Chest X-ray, AP view. Patient: 42 years old, sex M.
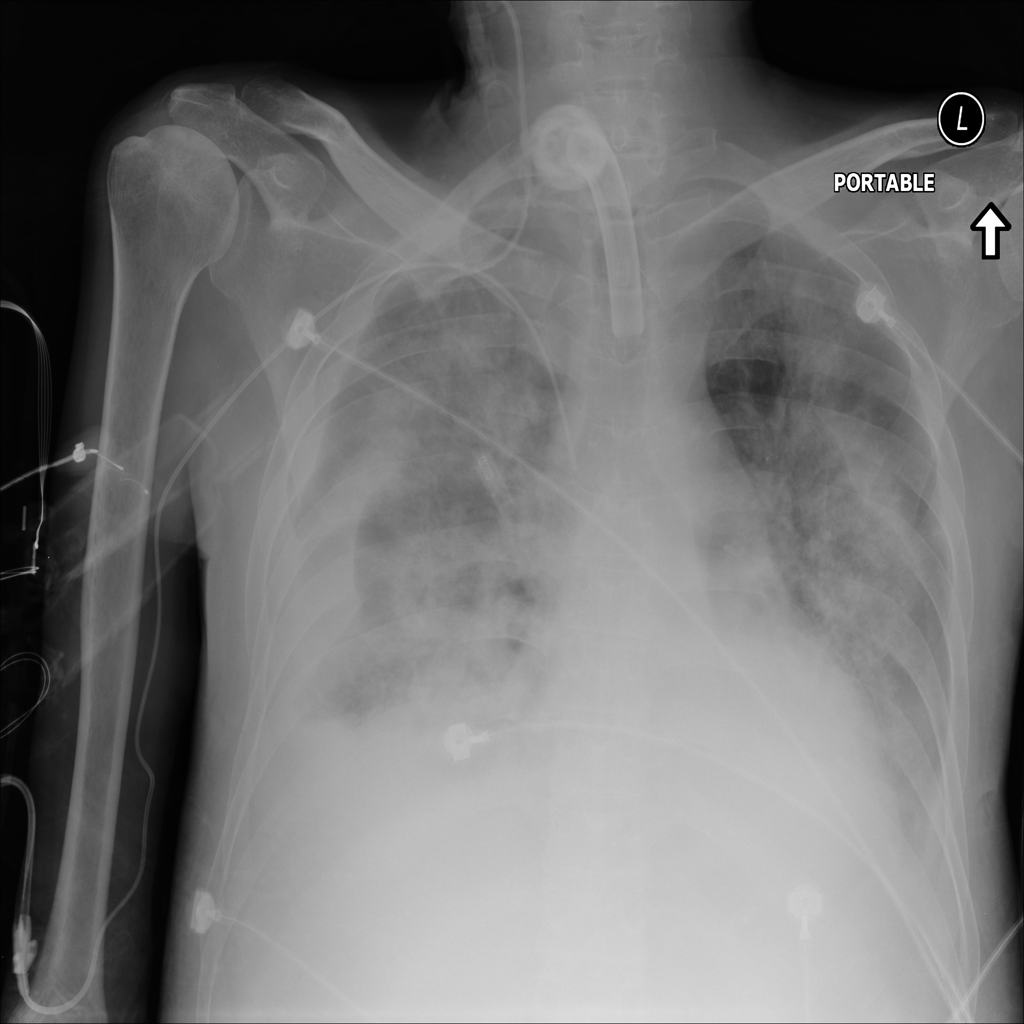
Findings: Pleural_Thickening